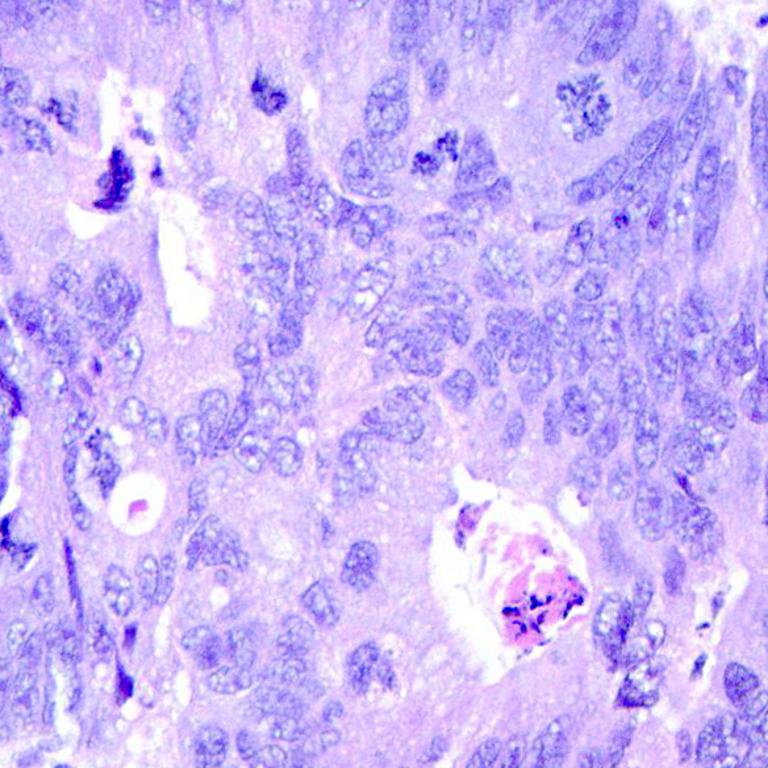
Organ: colon
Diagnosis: adenocarcinomas